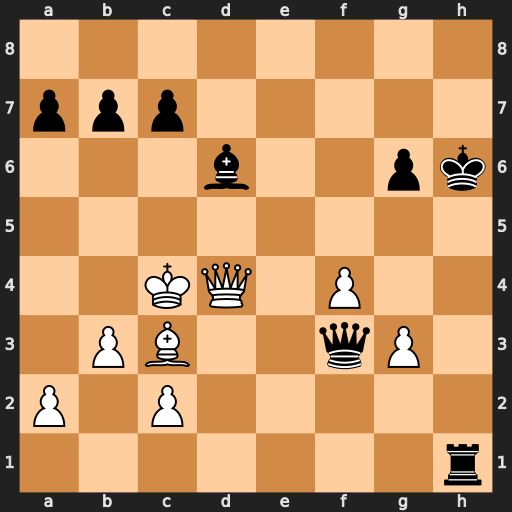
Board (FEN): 8/ppp5/3b2pk/8/2KQ1P2/1PB2qP1/P1P5/7r
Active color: w
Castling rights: -
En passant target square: -
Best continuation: Qh8#